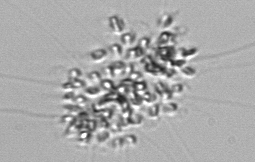
Label: Chaetoceros_didymus_TAG_external_flagellate